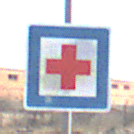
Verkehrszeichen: ErsteHilfe
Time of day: Midday
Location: Outdoor (Suburban)
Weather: PartlyCloudy
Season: NotSpecified
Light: Natural